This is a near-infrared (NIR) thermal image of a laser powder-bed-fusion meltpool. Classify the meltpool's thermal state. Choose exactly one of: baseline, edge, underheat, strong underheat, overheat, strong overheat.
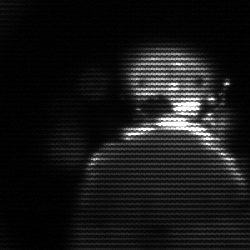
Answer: baseline